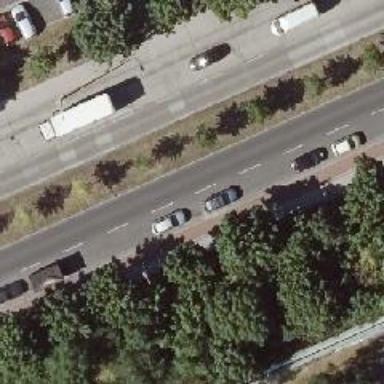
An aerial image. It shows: Avenue lined with broadleaved deciduous trees.